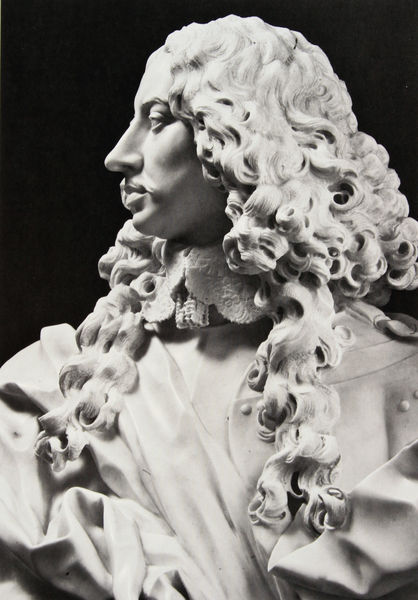
Titel: Francesco I d'Este (Detail)
Künstler: Gianlorenzo Bernini
Standort: Modena
Institution: Galleria Estense
Schlagwörter: mann, schatten, umhang, weiß, ausschnitt, frankreich, frisur, grau, haar, licht, marmor, mund, nase, profil, schwarz, blick, bart, augen, barock, falten, gesicht, kleidung, kragen, mensch, spitze, stein, bildnis, hals, portrait, porträt, auge, gewand, haare, lange haare, mantel, adel, spitzen, kinn, lippen, locken, skulptur, statue, perücke, ruhig, französisch, könig, detail, ernst, büste, seitenansicht, bildhauerei, faltenwurf, wange, knöpfe, foto, fotografie, photographie, denkmal, markant, schwarzweiß, photo, wangenknochen, spitzenkragen, macht, gips, aufnahme, mamor, franzose, statur, kragem, provil, stylistisch, profiel, louis, sonne, ildhauer, proviel, lippen+, ludwig der 14